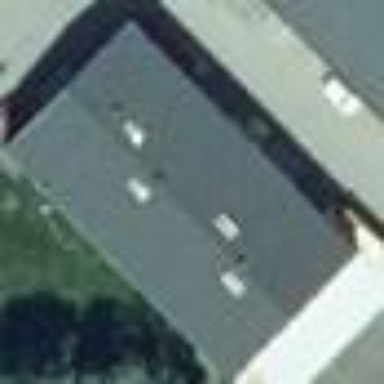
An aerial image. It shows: Office building with gabled roof.